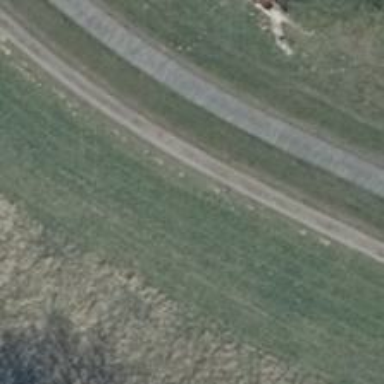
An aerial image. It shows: Gravel path.